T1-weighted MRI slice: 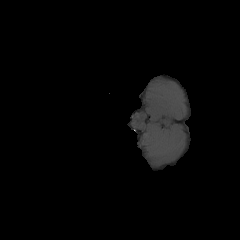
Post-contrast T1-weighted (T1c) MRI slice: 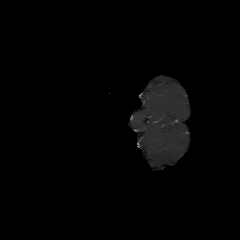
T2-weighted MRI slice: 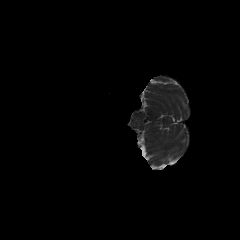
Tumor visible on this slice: no